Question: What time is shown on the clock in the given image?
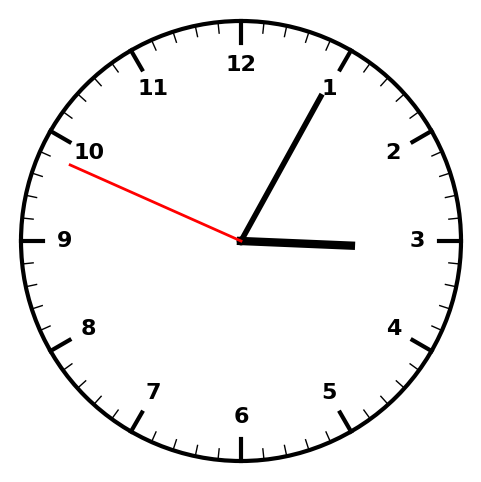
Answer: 03:04:49